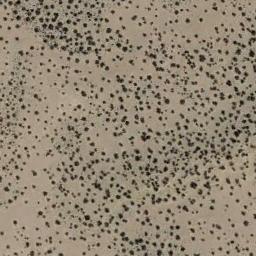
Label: chaparral